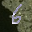
Label: 6